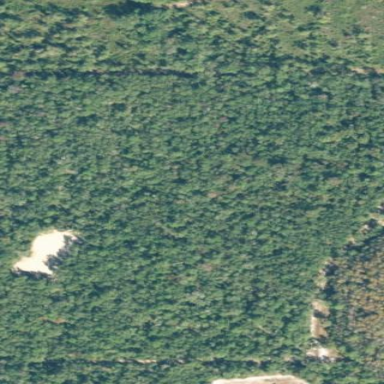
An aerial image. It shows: Mixed leaf woodland.